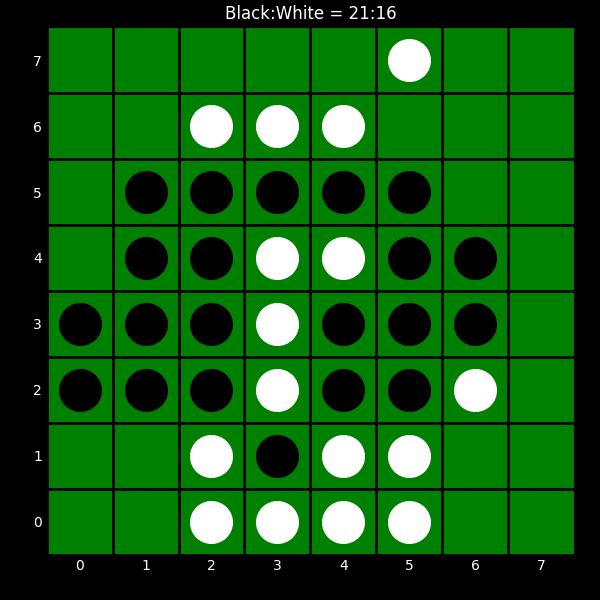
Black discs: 21
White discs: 16